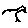
Label: bird